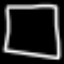
Label: square